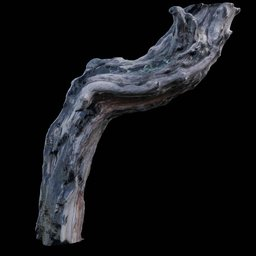
Label: nature